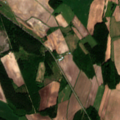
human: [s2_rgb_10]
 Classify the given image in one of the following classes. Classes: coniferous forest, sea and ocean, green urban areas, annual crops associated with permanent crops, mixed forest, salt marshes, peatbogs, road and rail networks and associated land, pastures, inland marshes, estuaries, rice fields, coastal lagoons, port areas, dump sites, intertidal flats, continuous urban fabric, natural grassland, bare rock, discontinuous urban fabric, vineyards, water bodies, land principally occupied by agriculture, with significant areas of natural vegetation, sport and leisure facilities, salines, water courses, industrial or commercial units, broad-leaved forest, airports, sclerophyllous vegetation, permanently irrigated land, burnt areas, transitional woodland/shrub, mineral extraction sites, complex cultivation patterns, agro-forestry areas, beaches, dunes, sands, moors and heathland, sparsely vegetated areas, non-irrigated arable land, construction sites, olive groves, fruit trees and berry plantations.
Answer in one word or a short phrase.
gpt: non-irrigated arable land, land principally occupied by agriculture, with significant areas of natural vegetation, mixed forest